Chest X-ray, PA view. Patient: 48 years old, sex F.
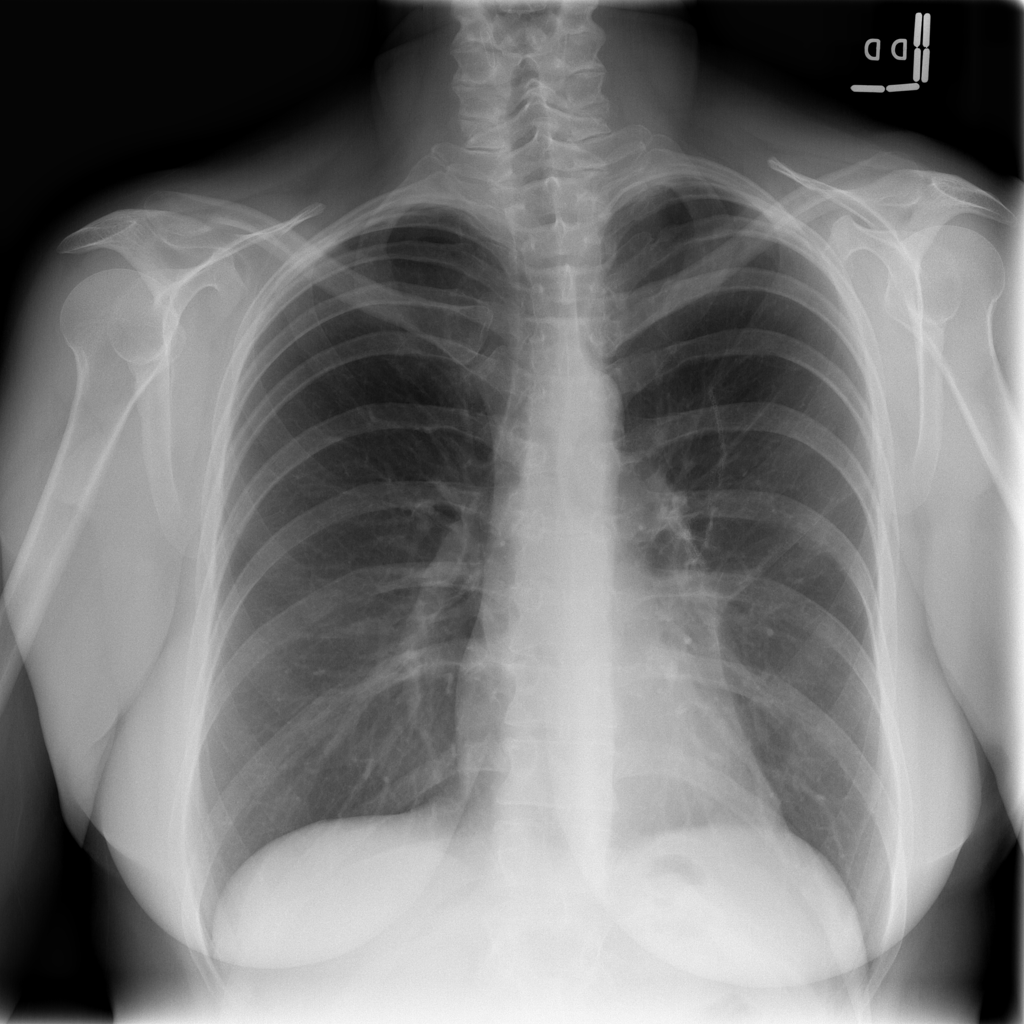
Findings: No Finding